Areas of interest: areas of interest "Linyi City Museum (North City Branch)"
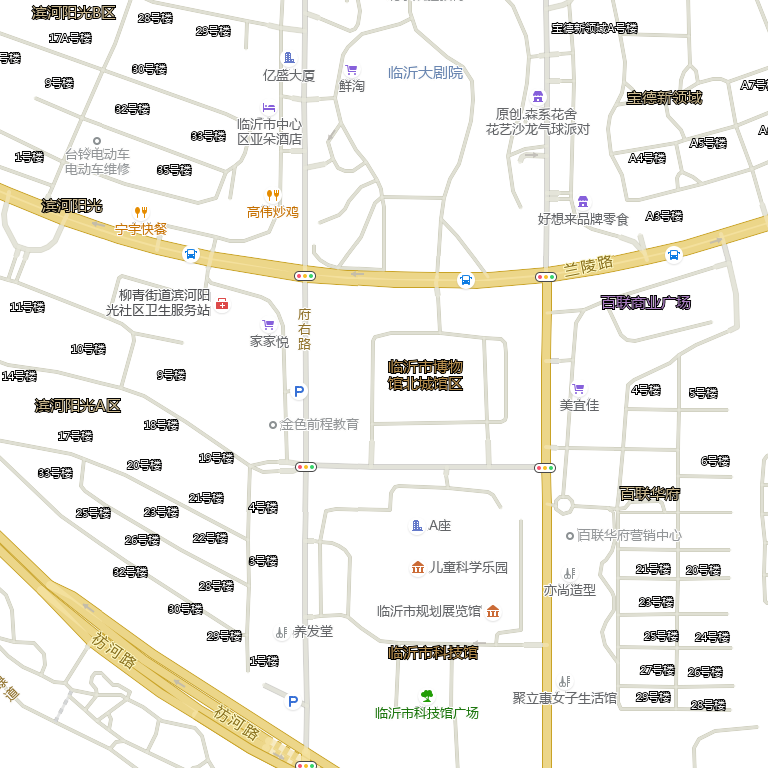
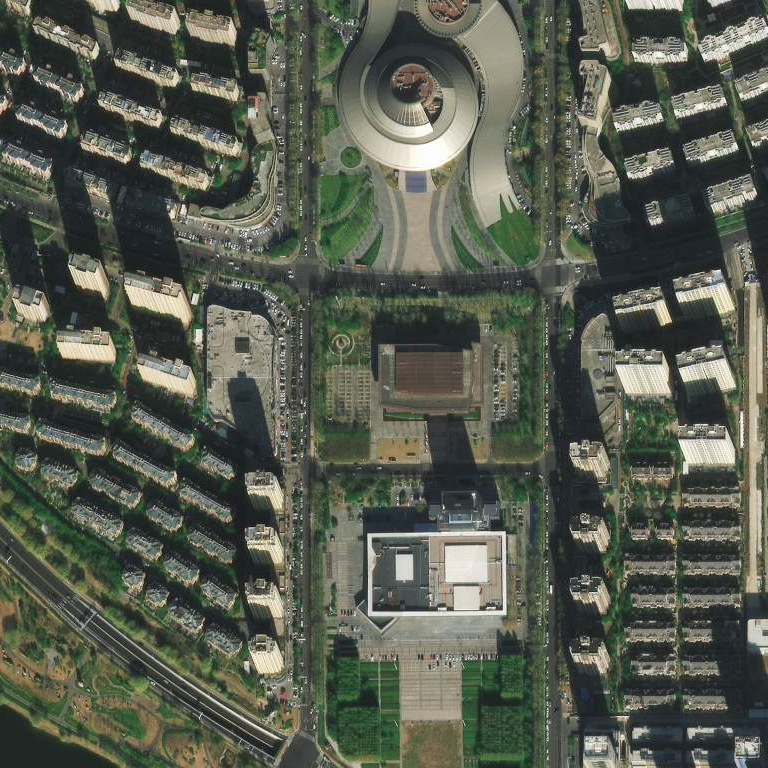